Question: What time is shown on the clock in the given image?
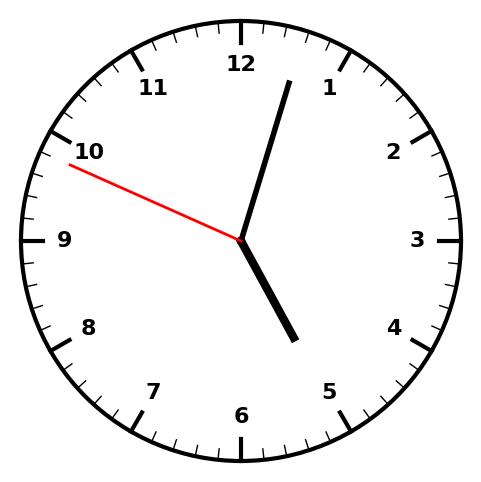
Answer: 05:02:49